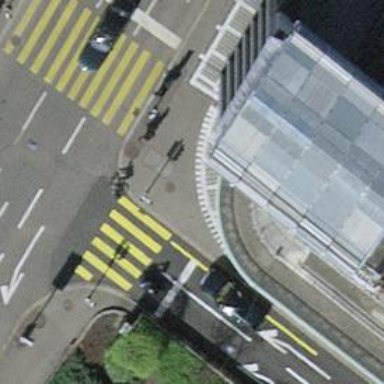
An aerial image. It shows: Marked asphalt footway with crossing markings.